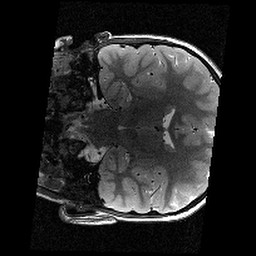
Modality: T2w
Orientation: coronal
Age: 9
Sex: male
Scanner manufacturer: siemens
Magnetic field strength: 3 T
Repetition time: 9.23 s
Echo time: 0.067 s